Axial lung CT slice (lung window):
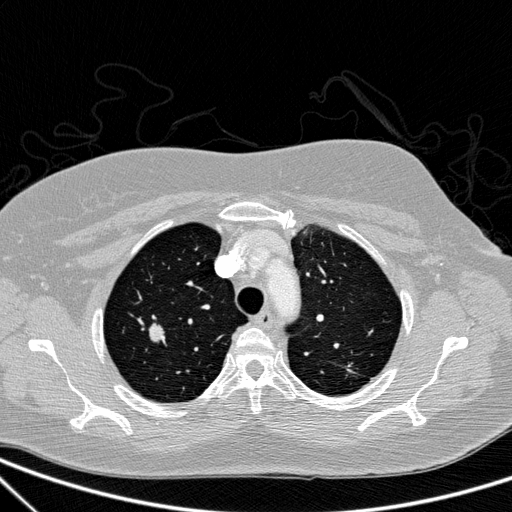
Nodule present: yes
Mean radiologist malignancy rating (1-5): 4.25